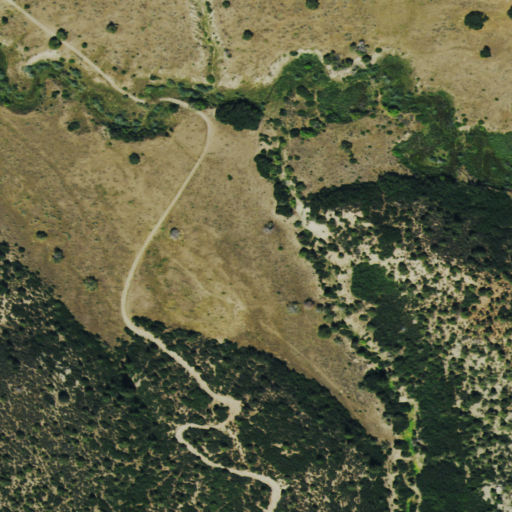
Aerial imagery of valley in Colorado named Pole Canyon containing only grassland